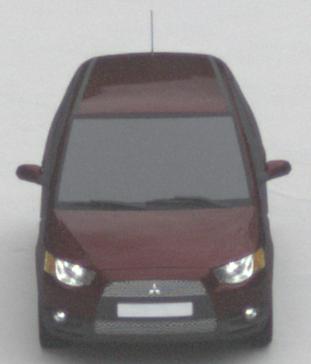
Make: Mitsubishi
Model: Colt 1.1
Detailed model: Colt (VI)
Model produced from: 2008/11
Model produced until: 2010/10
Doors: 3
Color: red
Road condition: dry road
Daytime: morning or afternoon
Contrast: low contrast